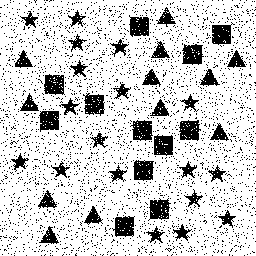
Squares: 12
Triangles: 12
Stars: 18
Total shapes: 42